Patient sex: M
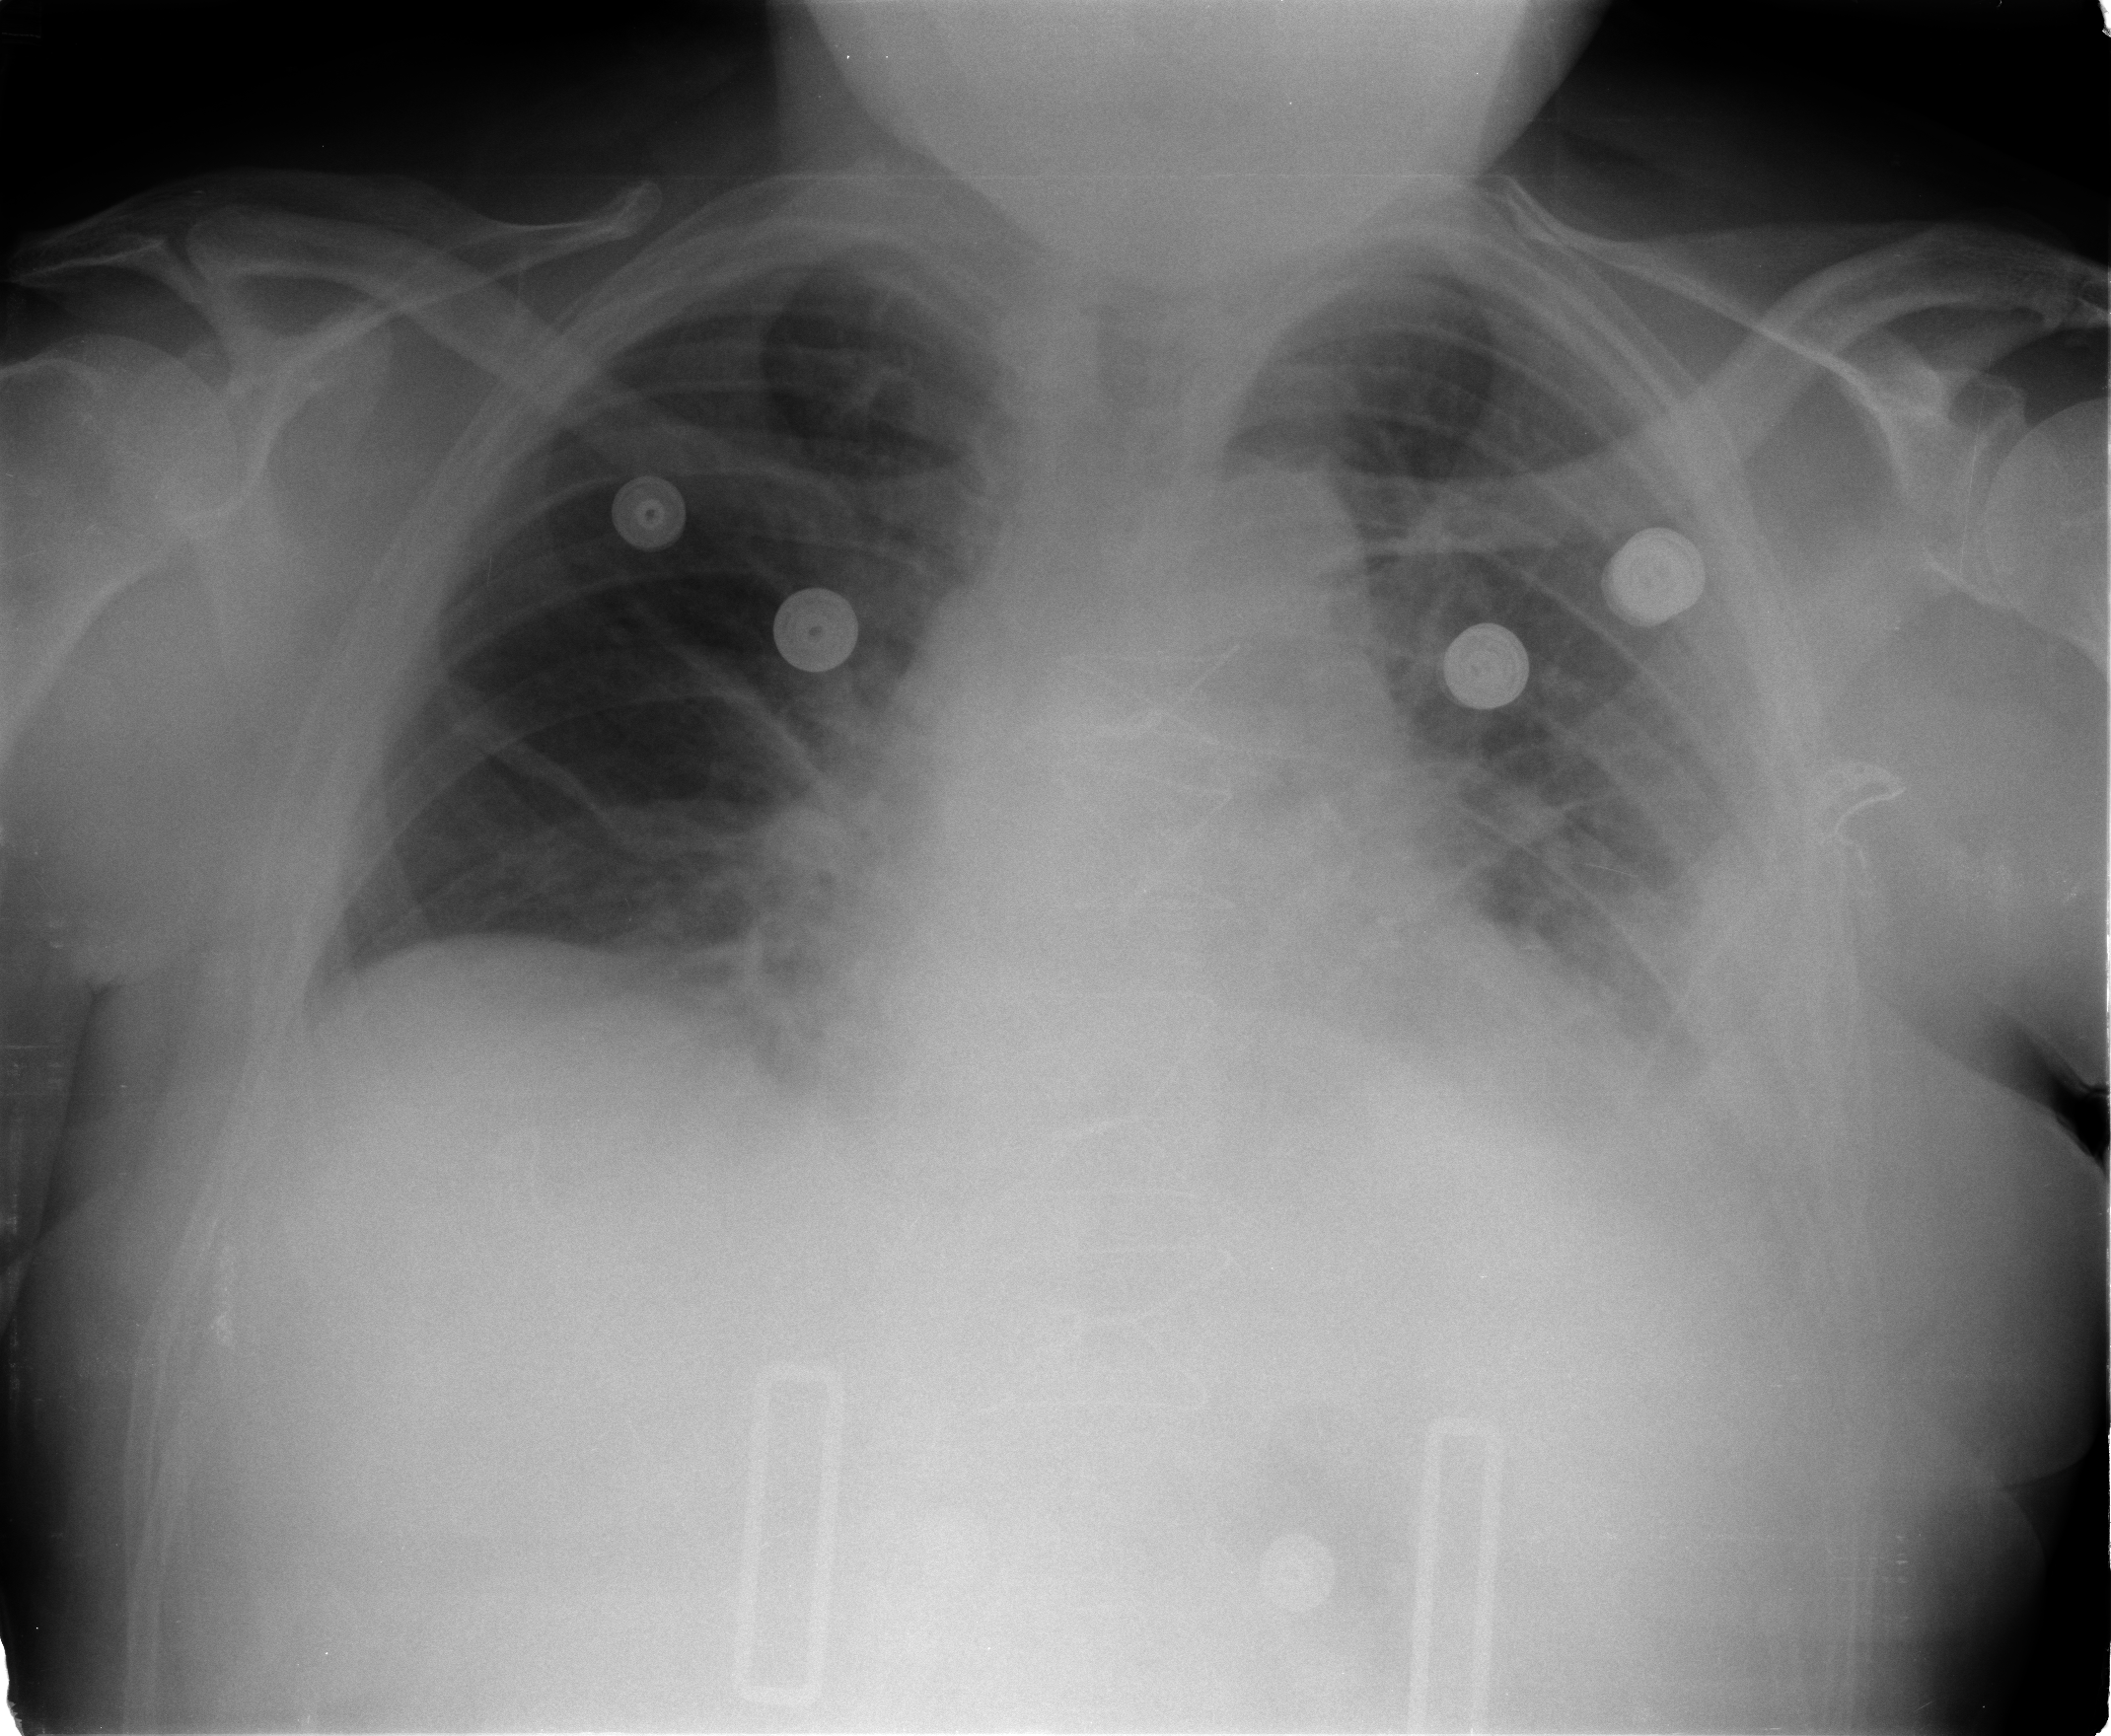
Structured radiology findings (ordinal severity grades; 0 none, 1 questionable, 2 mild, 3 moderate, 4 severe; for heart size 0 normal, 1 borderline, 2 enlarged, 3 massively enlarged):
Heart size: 2
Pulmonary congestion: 2
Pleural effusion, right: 0
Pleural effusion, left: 3
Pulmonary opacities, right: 1
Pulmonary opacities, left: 3
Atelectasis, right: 1
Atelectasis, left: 2